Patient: sex F, age 59
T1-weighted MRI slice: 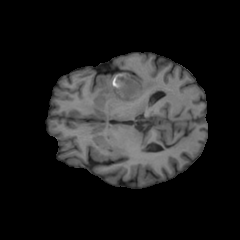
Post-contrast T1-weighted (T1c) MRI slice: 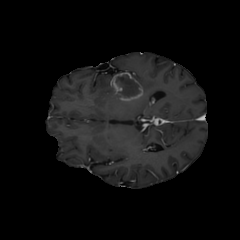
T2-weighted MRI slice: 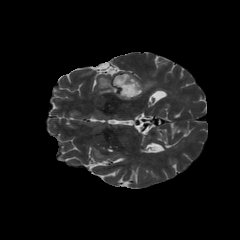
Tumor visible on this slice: yes
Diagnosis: Glioblastoma, IDH-wildtype
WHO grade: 4